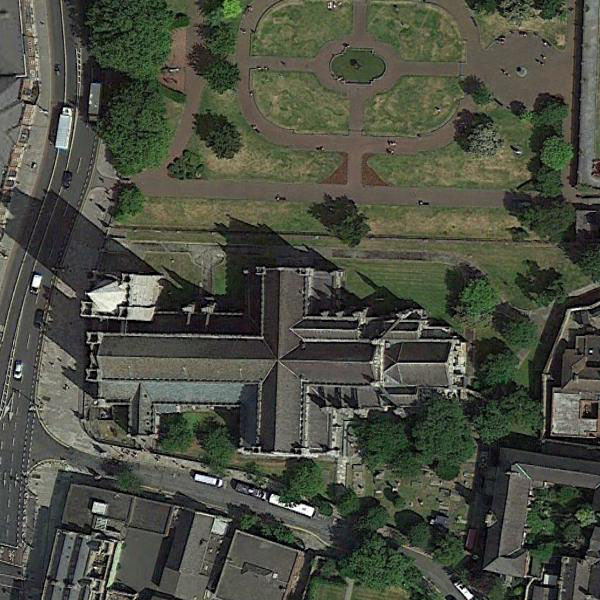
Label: Church